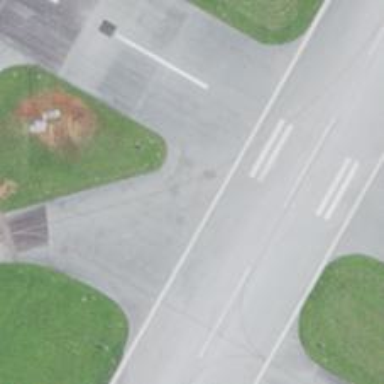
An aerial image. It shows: Image of taxiway at airport.